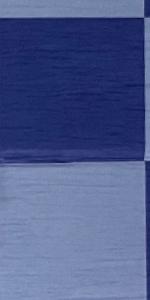
Label: Empty